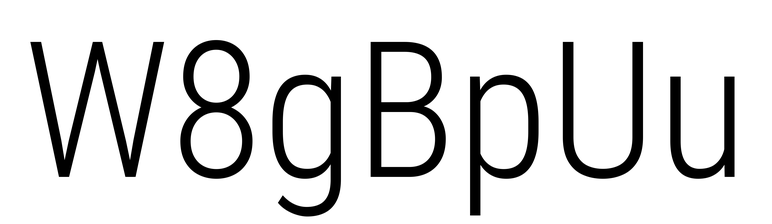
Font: Roboto_Condensed_Light